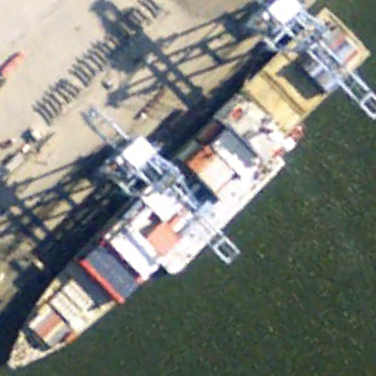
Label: civil